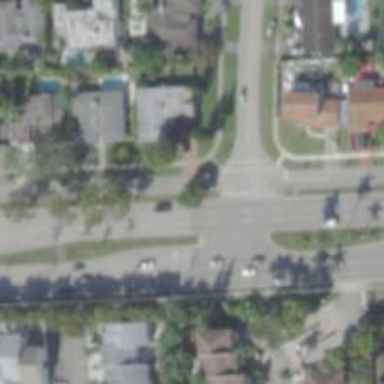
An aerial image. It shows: Asphalt footway with uncontrolled pedestrian crossing marked with lines.